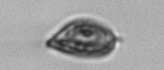
Label: Prorocentrum_triestinum